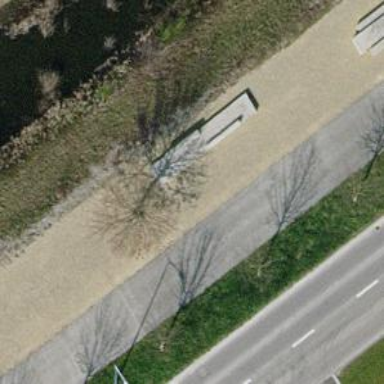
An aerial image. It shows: Bench for seating.